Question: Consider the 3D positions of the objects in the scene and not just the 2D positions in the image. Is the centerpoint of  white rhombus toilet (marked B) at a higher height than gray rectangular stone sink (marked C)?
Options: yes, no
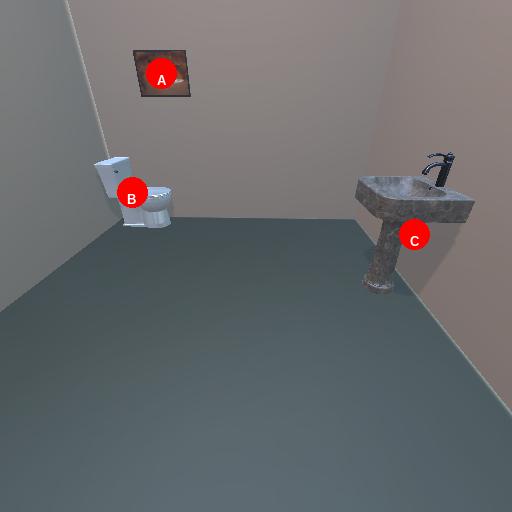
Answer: yes